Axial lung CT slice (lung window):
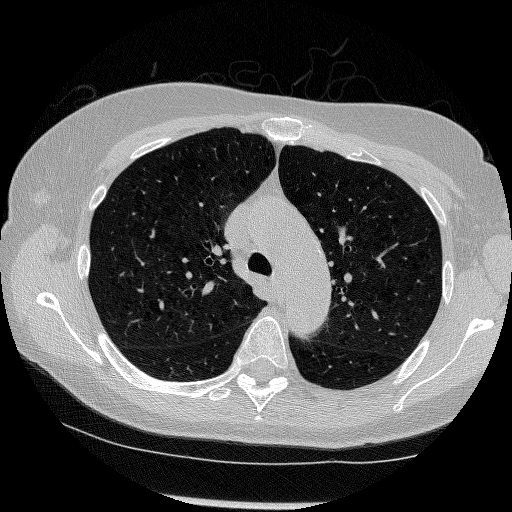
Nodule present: no